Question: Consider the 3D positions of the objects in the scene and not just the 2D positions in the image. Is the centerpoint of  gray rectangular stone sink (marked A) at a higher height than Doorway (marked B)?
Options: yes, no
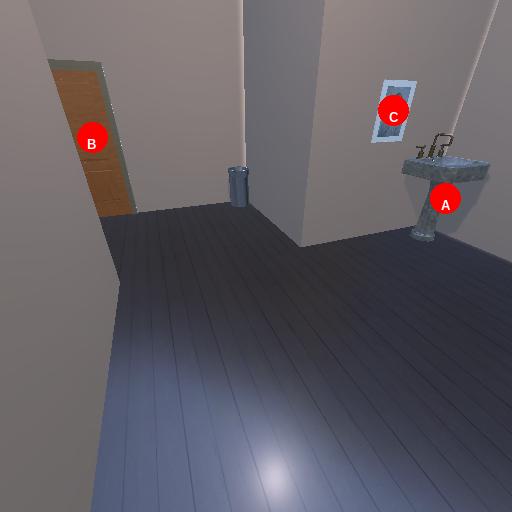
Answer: yes